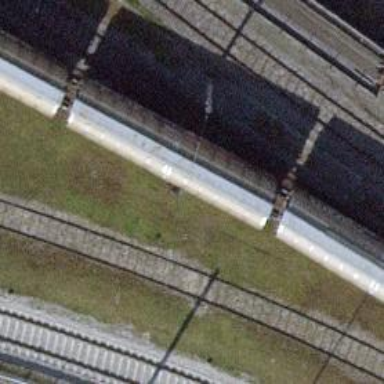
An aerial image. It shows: Yard with single rail track. The railway track is electrified with contact line for service purposes.